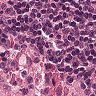
Metastatic tissue present: no